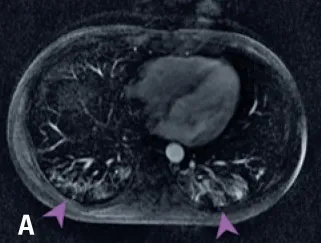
Axial upper abdominal computed tomography in T2 sequence ground-opacities showing subpleural, and ,posterior predominance, suspected by COVID-19.
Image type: radiology (mri)